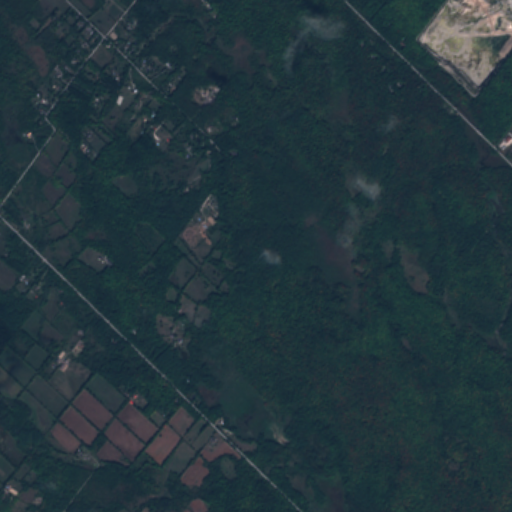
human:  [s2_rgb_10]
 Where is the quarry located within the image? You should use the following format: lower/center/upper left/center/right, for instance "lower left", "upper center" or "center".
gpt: The quarry is located in the upper right of the image.
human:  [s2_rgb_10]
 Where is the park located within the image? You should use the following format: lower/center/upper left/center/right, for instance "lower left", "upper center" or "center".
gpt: There is no park in the image.